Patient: sex M, age 59
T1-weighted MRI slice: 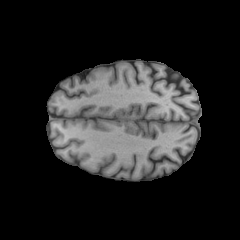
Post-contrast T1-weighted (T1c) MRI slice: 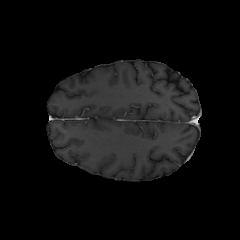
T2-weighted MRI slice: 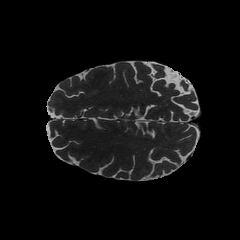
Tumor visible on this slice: no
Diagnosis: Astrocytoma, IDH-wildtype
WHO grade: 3